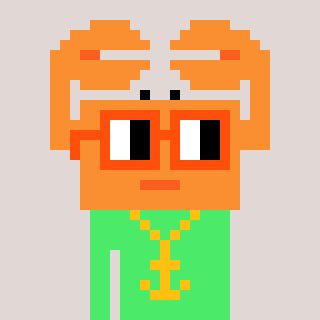
a pixel art character with square orange glasses, a crab-shaped head and a teal-colored body on a warm background